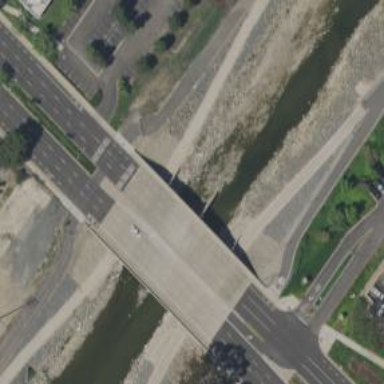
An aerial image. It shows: Tertiary link road with bridge.